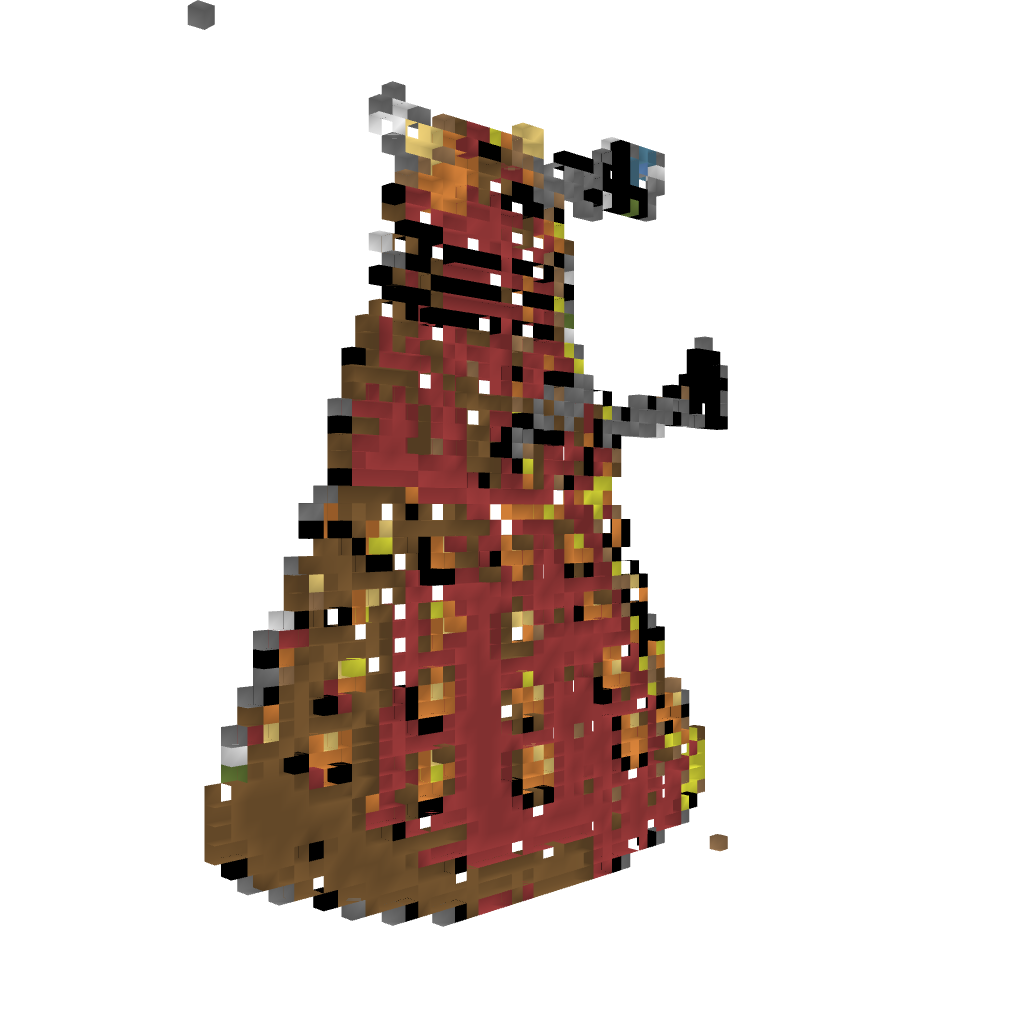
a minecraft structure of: Dalek Pixel Art high quality